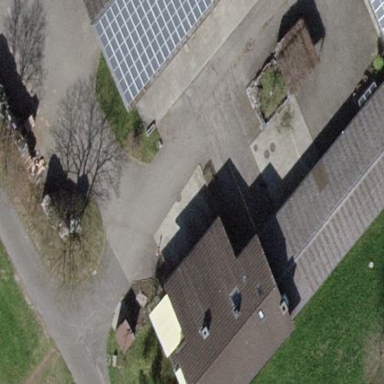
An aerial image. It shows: Farm building.